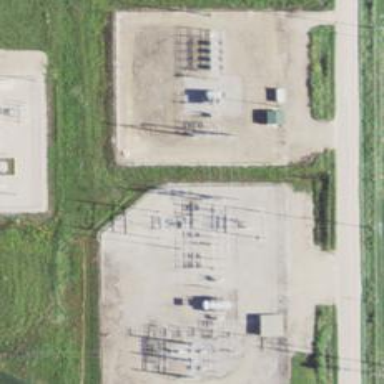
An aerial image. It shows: Outdoor collector substation.